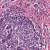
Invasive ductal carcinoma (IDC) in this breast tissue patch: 1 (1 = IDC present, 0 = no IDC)